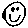
Label: smiley face